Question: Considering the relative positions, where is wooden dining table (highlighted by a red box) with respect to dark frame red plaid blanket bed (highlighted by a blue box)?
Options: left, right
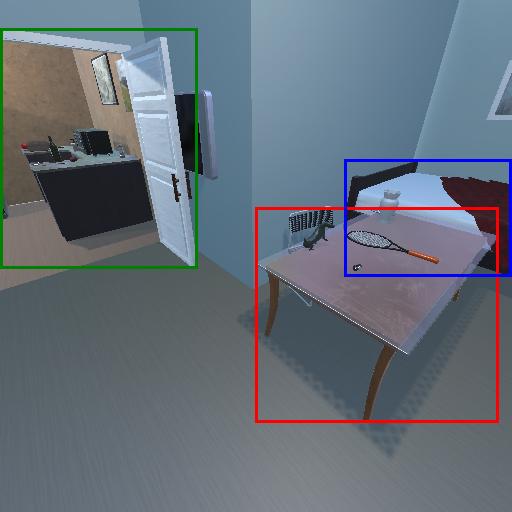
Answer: left